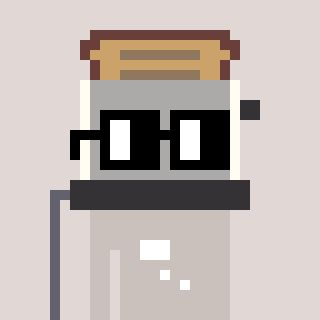
a pixel art character with square black glasses, a toaster-shaped head and a foggrey-colored body on a warm background